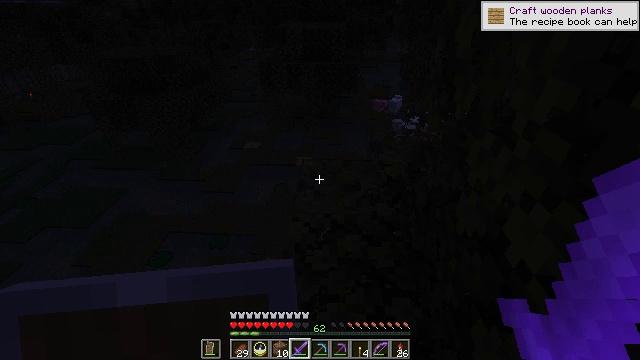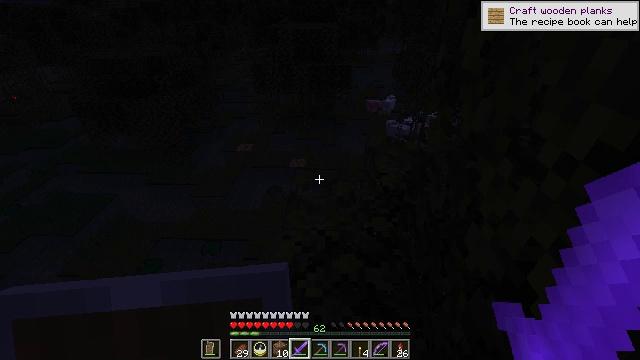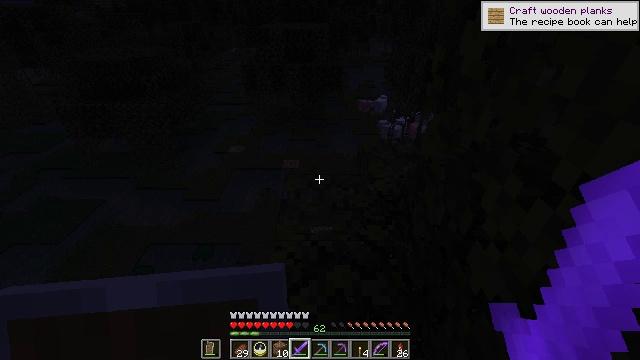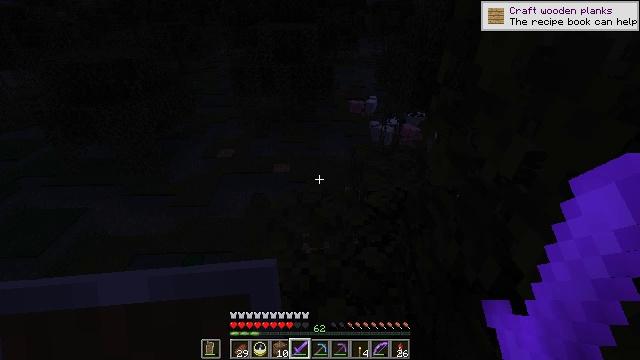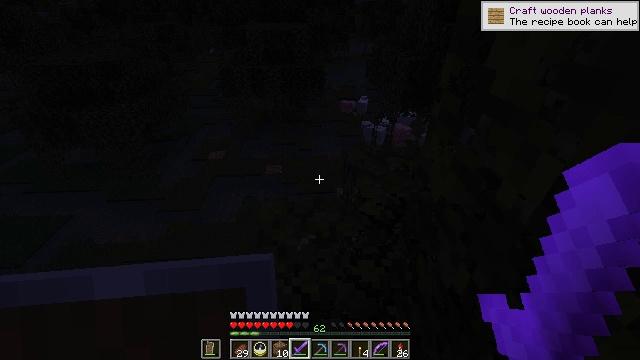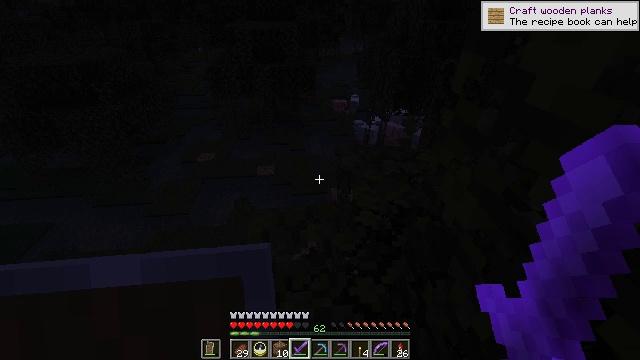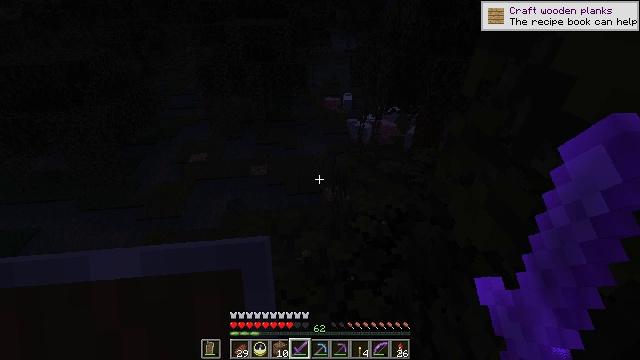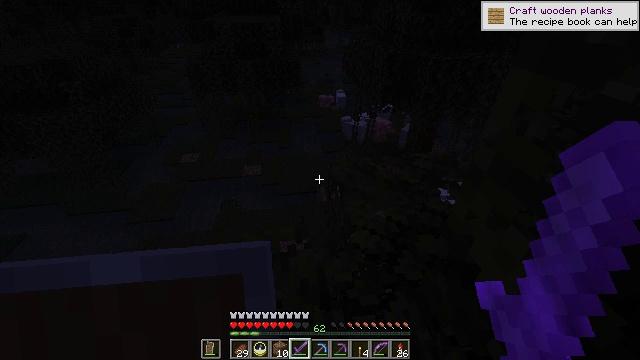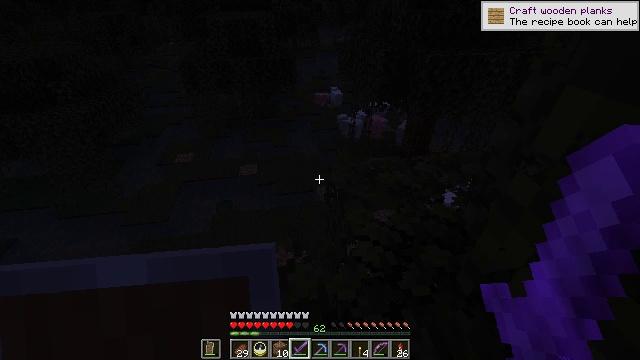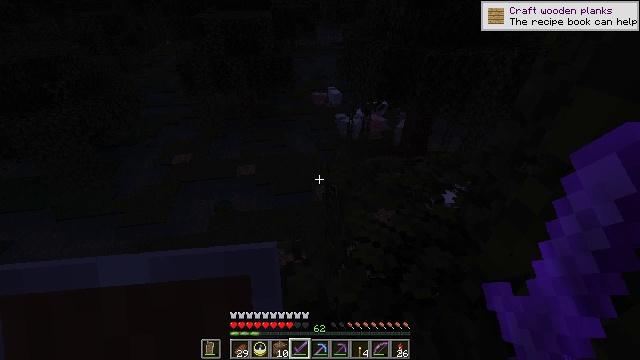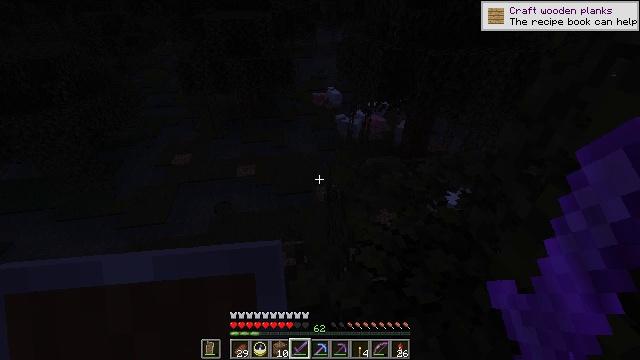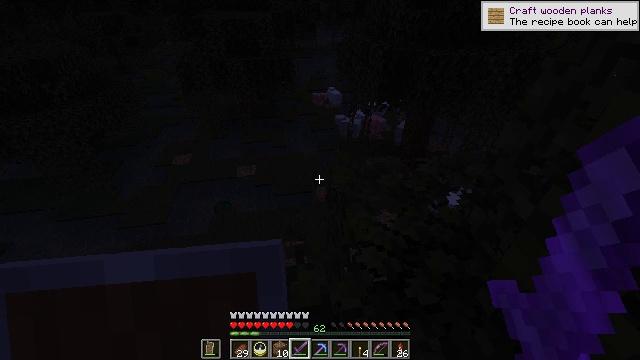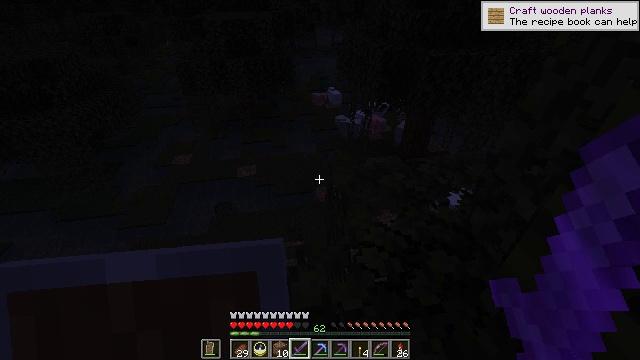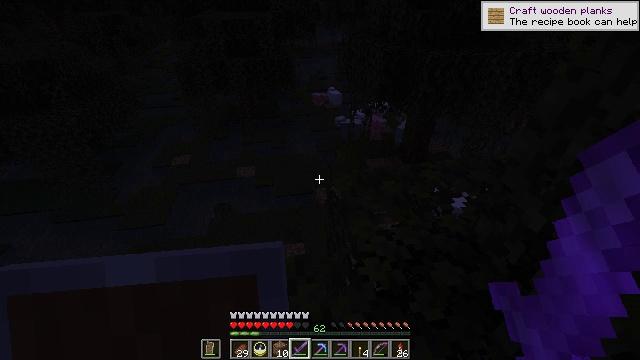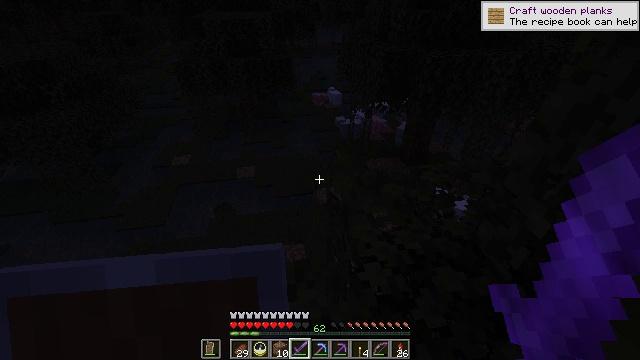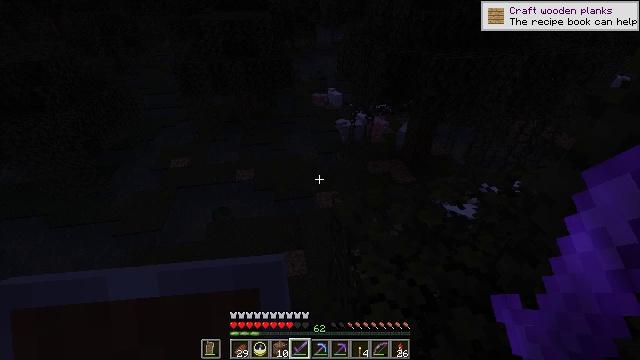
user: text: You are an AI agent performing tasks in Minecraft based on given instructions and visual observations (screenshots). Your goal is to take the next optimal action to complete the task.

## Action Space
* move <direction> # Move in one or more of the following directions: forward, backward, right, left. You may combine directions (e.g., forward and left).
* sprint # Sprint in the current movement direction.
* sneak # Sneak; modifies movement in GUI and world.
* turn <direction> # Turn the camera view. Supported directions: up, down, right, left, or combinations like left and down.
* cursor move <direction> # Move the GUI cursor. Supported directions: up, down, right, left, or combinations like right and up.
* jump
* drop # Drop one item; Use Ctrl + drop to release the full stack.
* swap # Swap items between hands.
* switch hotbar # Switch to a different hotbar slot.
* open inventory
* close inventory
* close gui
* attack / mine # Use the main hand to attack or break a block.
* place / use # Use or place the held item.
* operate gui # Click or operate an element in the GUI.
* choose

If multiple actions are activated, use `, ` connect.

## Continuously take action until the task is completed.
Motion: motion action
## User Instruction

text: Kill enemies.
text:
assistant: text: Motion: move forward, turn right
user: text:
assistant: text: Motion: move forward, turn right
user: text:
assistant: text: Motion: move forward, turn right
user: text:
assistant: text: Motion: move forward, turn right
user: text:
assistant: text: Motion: move forward, turn right
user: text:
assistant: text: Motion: move forward, turn right
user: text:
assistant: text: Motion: turn right
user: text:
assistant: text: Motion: turn right
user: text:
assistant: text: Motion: no_op
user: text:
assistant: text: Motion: no_op
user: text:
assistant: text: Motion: no_op
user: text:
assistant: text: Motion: no_op
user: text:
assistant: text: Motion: move forward
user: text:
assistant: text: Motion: move forward
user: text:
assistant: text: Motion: move forward
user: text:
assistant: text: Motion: move forward
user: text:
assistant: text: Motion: no_op
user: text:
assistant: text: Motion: no_op
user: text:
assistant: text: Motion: no_op
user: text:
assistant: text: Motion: turn right
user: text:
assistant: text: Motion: turn right
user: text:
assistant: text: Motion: turn right
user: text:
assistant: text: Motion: turn right and down
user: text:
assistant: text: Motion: turn right and down
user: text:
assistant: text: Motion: turn right and down
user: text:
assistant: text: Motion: turn right
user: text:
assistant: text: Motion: turn right
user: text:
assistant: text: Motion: move forward
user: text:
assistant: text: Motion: move forward
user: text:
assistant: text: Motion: move forward